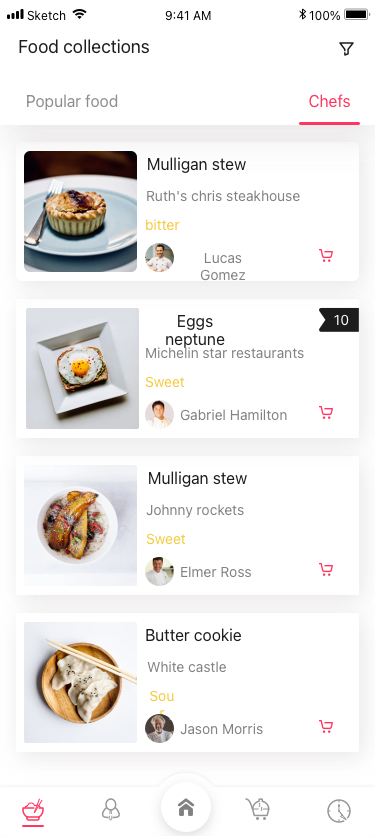
Text in this UI design:
Sweet
Elmer Ross
Butter cookie
Sour
White castle
Jason Morris
Sweet
Michelin star restaurants
10%
Gabriel Hamilton
bitter
Lucas Gomez
Ruth's chris steakhouse
Popular food
Chefs
Food collections
Johnny rockets
Mulligan stew
Eggs neptune
Mulligan stew